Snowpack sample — Buffalo Mountain, Silverthorne, Colorado, USA (1/25/25, 10:11 AM MST)
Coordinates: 39.6222, -106.1139
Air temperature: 22 °F
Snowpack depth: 110 cm
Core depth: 40 cm
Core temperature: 46.4 °F
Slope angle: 12°, slope face: 102°
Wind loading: high
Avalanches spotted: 0
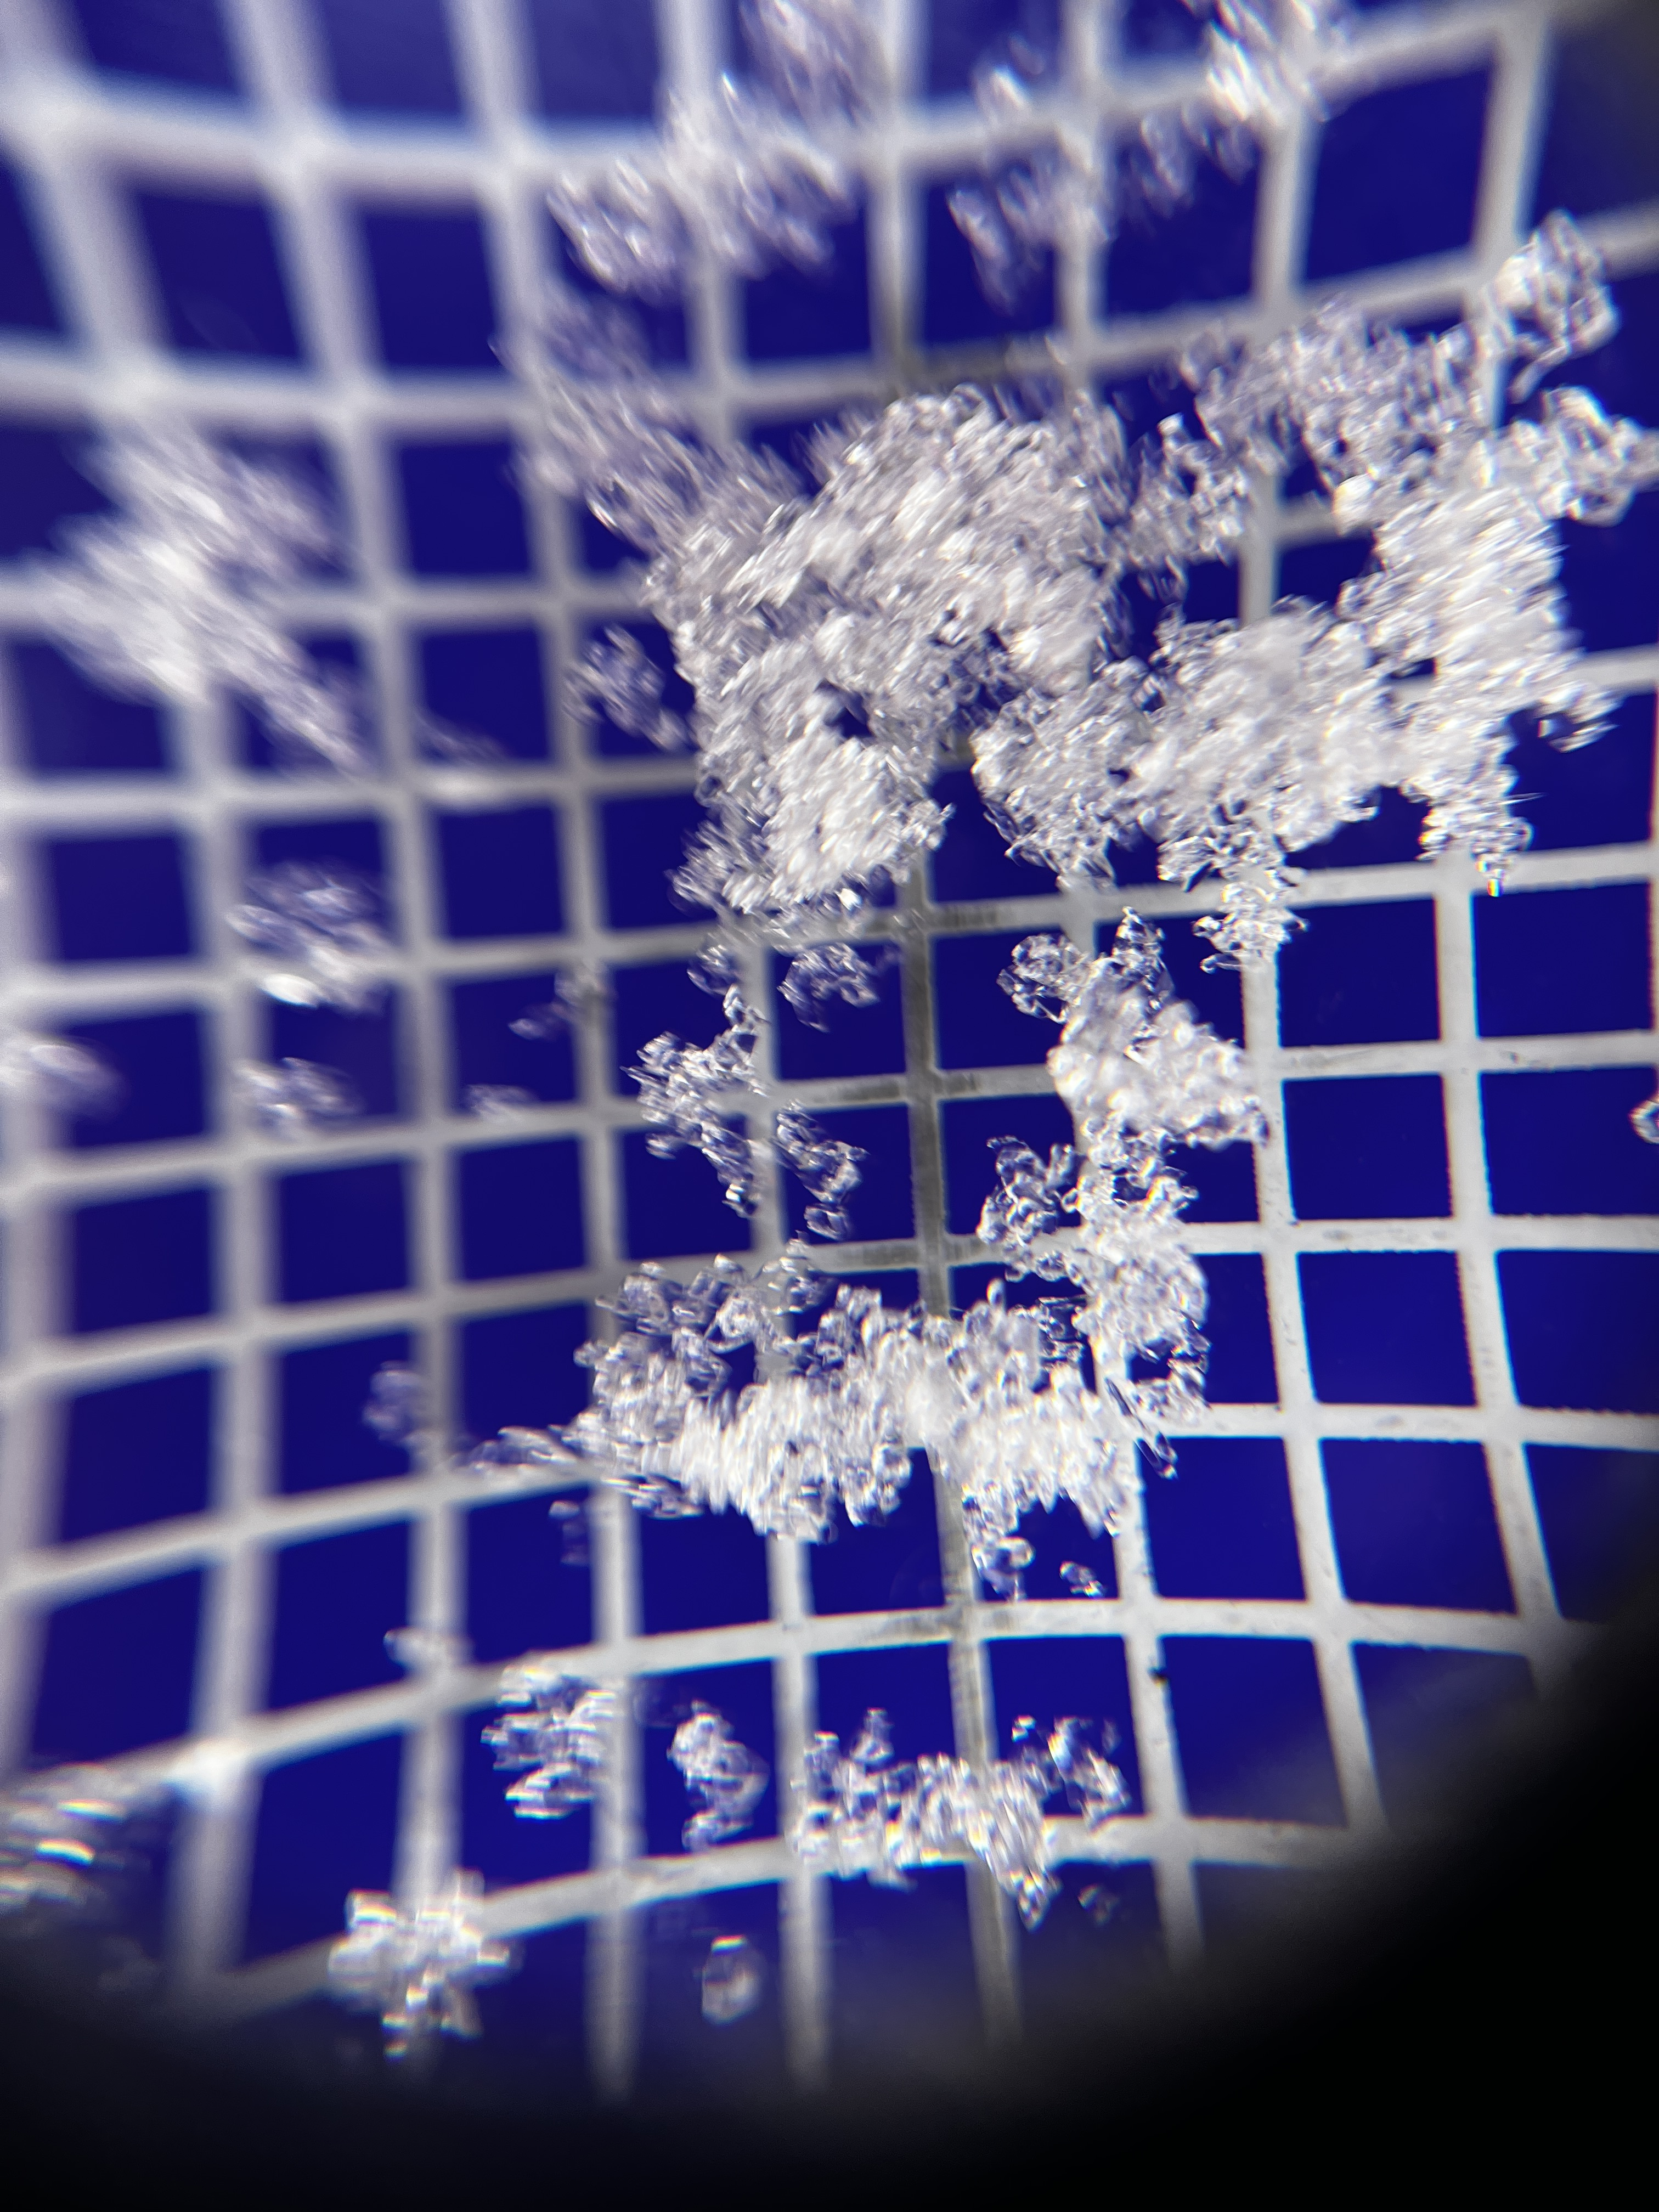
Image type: magnified_profile
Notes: No avalanches nearby, collected on the outskirts of a fire break 15 meters from the treeline, on way to Buffalo and Red Mountain